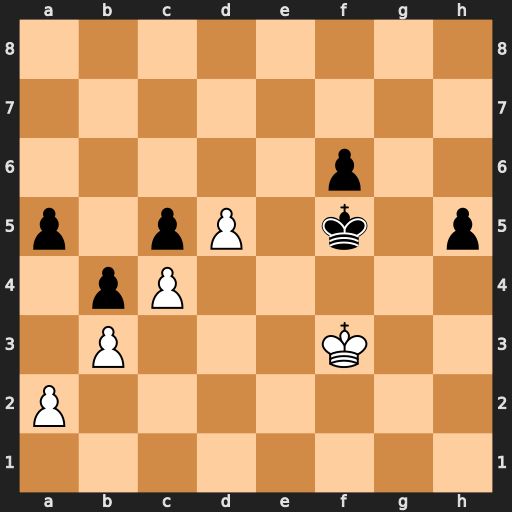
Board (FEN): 8/8/5p2/p1pP1k1p/1pP5/1P3K2/P7/8
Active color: w
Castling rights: -
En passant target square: -
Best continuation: Kg3 Ke5 Kh4 f5 Kxh5